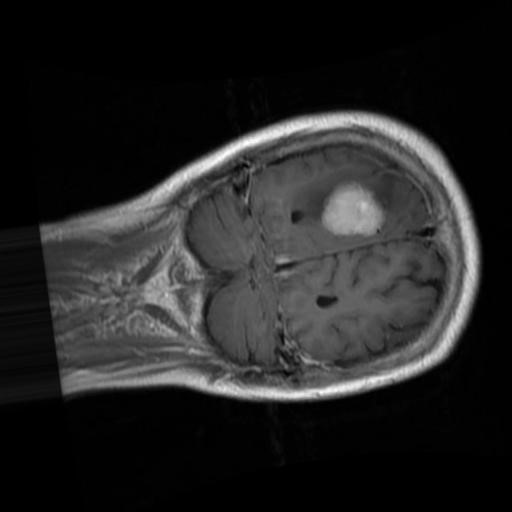
Label: brain_menin